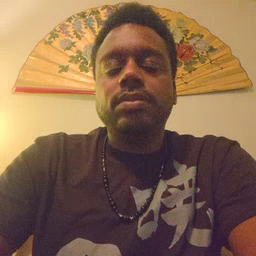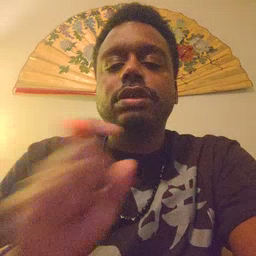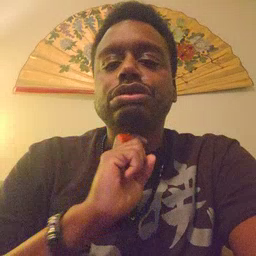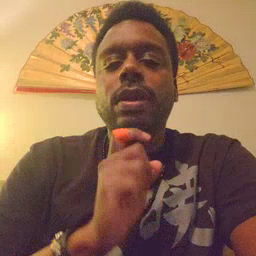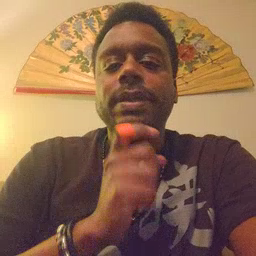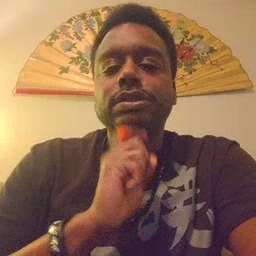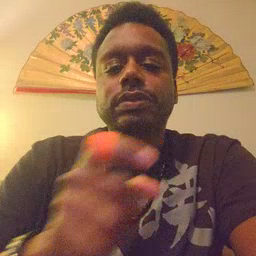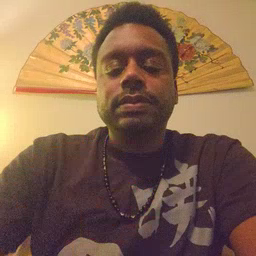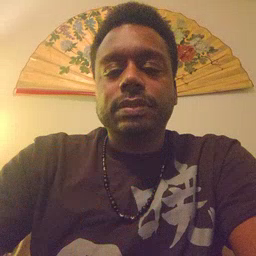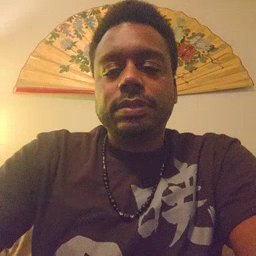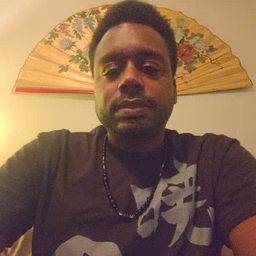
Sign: garbage